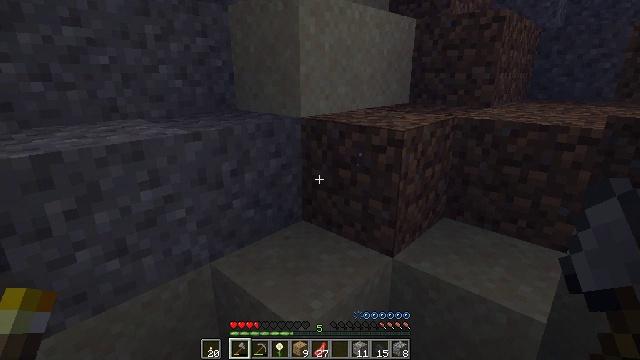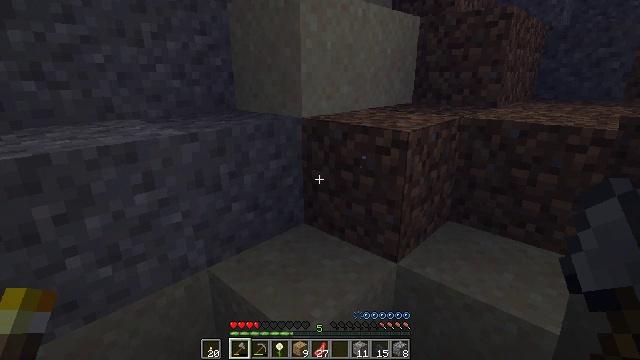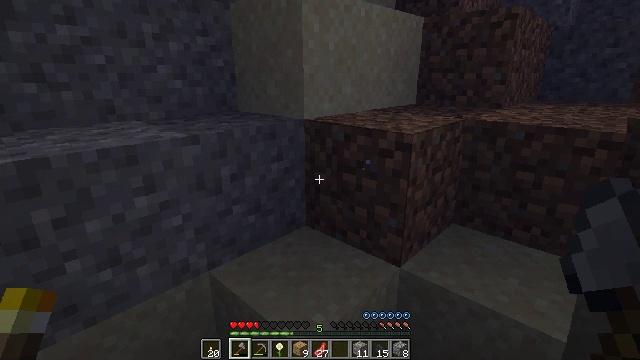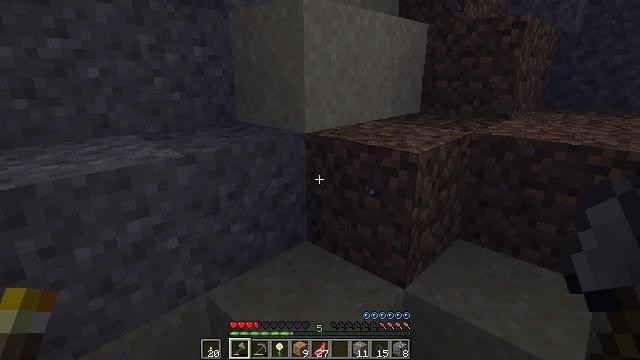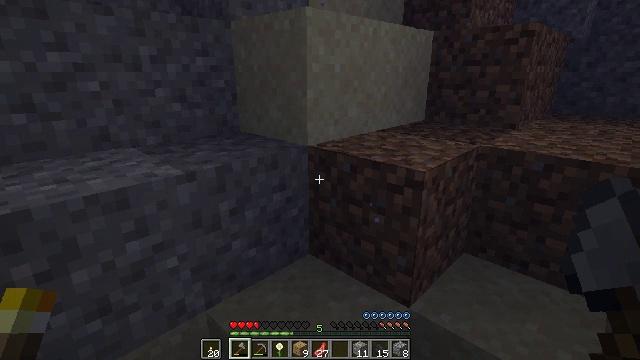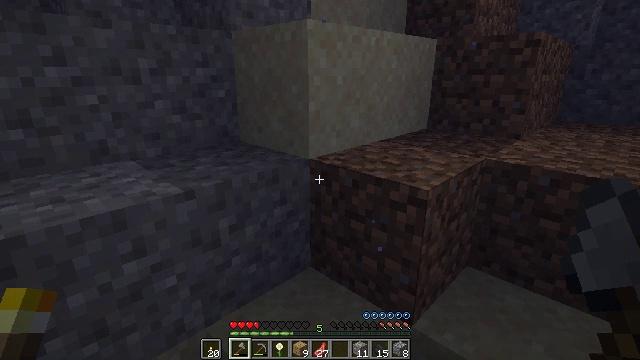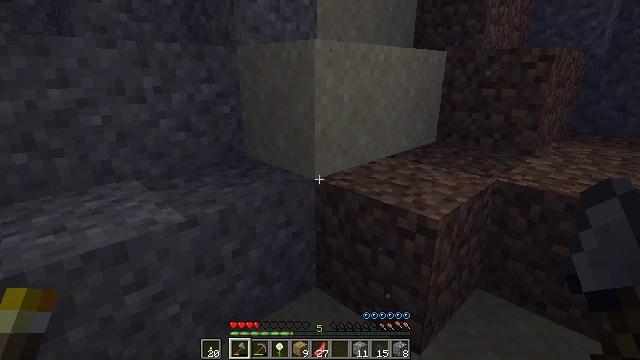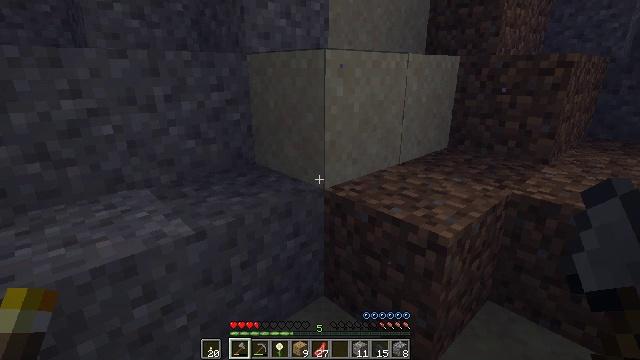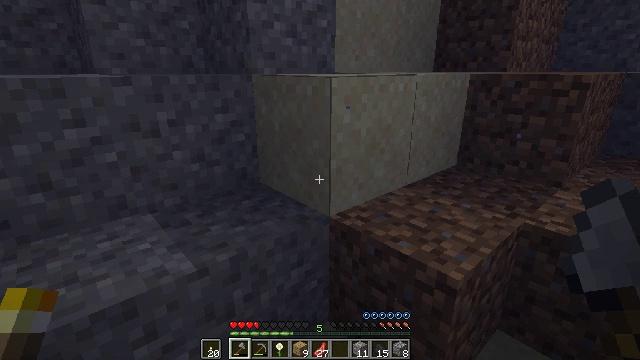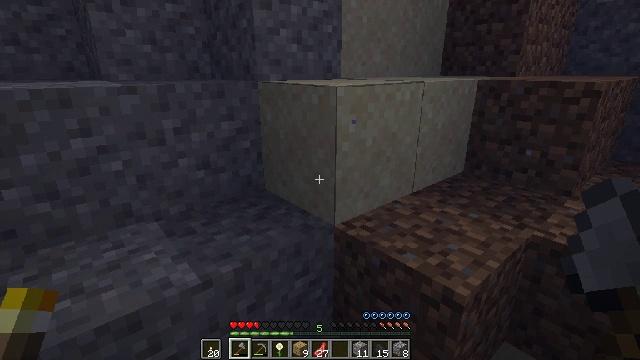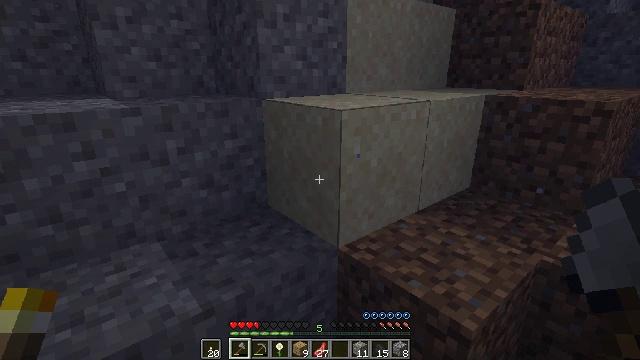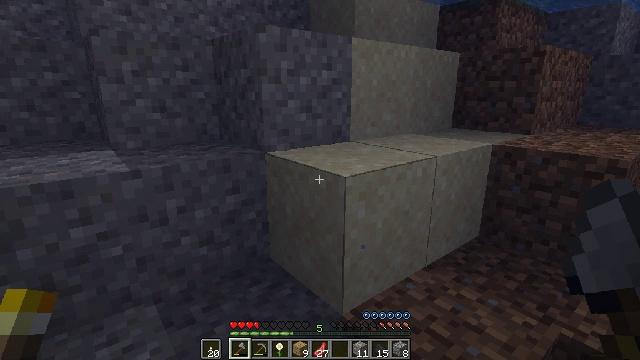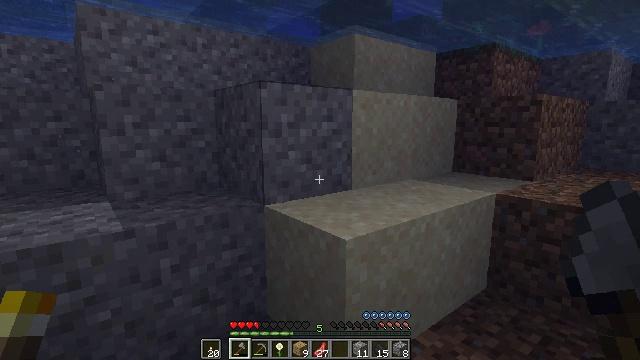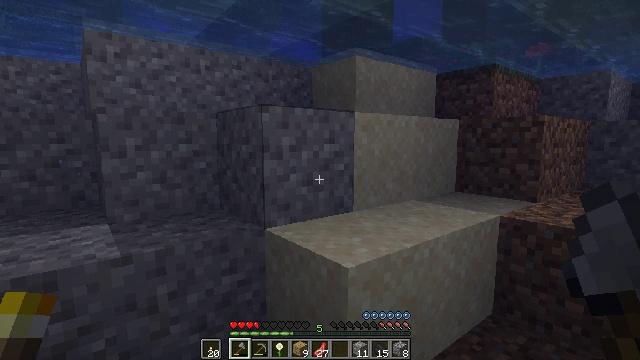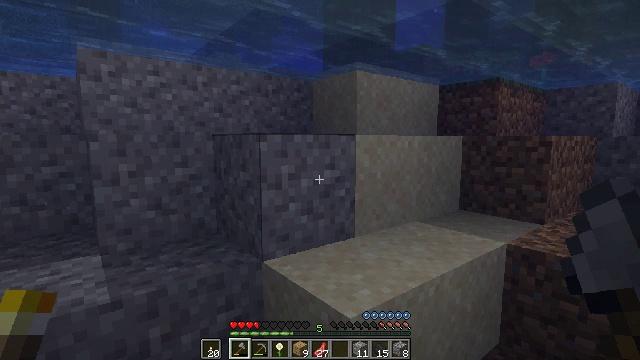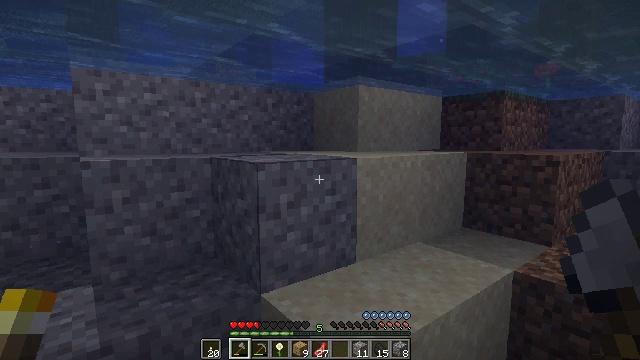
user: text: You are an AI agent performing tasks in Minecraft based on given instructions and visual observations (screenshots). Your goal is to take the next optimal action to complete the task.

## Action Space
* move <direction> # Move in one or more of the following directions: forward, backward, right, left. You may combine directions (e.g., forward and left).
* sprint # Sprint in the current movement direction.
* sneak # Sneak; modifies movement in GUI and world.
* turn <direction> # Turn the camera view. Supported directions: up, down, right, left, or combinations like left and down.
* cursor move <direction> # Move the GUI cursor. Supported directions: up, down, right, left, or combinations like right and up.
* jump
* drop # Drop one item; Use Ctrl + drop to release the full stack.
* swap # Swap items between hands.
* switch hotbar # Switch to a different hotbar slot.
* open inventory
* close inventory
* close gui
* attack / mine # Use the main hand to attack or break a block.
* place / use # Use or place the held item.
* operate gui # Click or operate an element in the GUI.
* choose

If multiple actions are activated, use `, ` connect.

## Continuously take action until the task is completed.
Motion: motion action
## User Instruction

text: Create yellow dye with the crafting system.
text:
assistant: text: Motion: move forward, jump
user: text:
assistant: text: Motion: move forward, jump
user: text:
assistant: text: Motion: move forward, jump
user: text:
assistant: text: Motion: move forward, jump
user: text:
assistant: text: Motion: move forward, jump
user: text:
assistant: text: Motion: move forward, turn left, jump
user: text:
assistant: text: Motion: move forward, turn left, jump
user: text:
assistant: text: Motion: move forward, turn left, jump
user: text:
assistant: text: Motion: move forward, turn left, jump
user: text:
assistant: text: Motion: move forward, jump
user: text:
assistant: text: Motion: move forward, turn up, jump
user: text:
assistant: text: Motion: move forward, turn up, jump
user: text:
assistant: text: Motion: move forward, turn up, jump
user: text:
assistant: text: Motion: move forward, jump
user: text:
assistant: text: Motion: move forward, jump
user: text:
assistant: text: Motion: move forward, jump
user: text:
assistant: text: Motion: move forward, jump
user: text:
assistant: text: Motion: move forward, jump
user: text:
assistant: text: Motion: move forward, jump
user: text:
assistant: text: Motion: move forward, jump
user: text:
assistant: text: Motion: move forward, turn down, jump
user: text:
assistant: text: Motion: move forward, turn left and down, jump
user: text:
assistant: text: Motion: move forward, turn left and down, jump
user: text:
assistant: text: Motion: move forward, jump
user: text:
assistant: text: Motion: move forward, jump
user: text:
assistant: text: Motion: move forward, jump
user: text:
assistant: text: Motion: move forward, jump
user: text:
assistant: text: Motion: move forward, jump
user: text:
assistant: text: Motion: move forward, jump
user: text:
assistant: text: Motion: move forward, jump